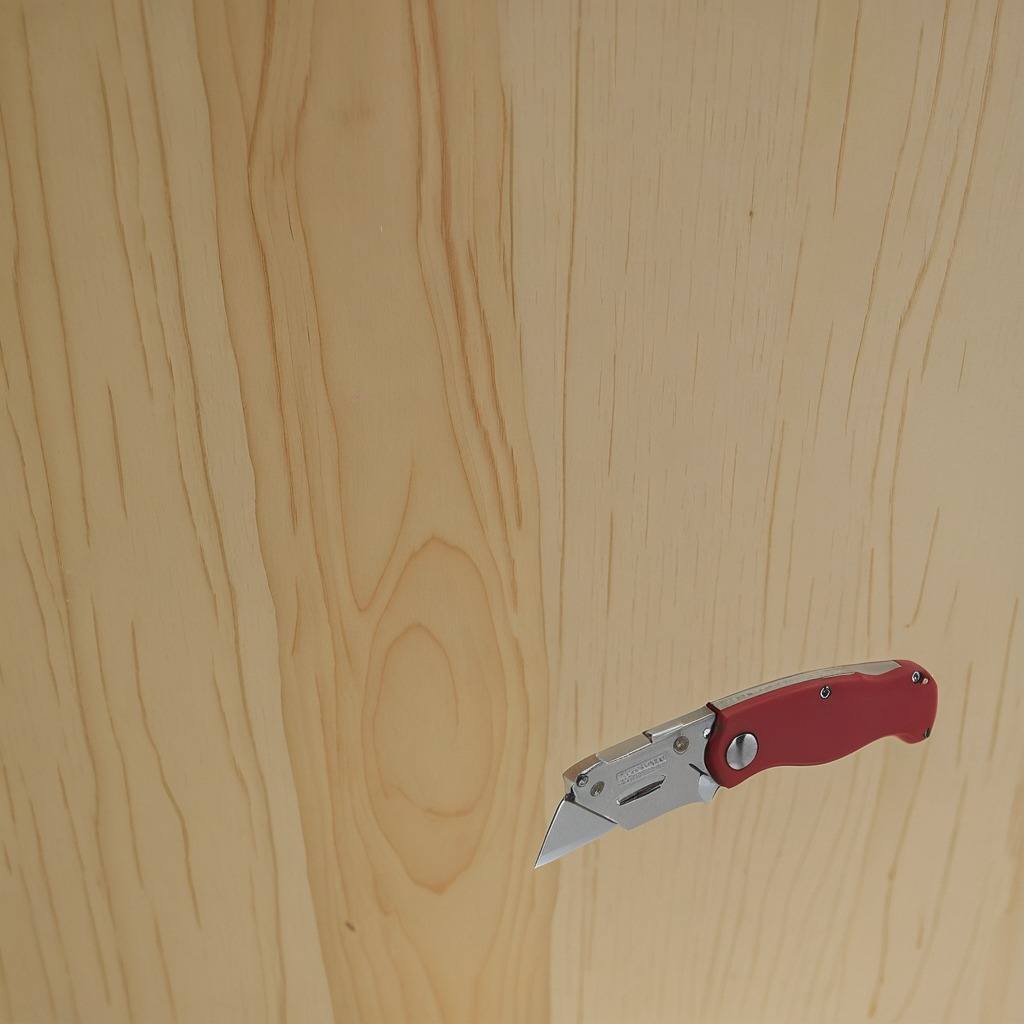
A utility knife lies on the plywood surface in the paint workshop lit by afternoon window light.